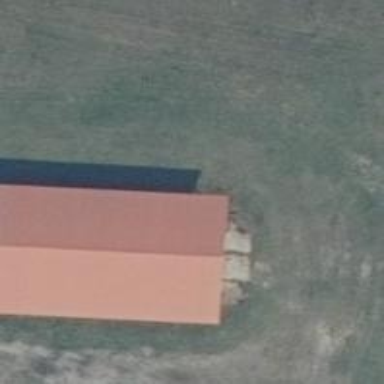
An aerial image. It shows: Farm auxiliary building.